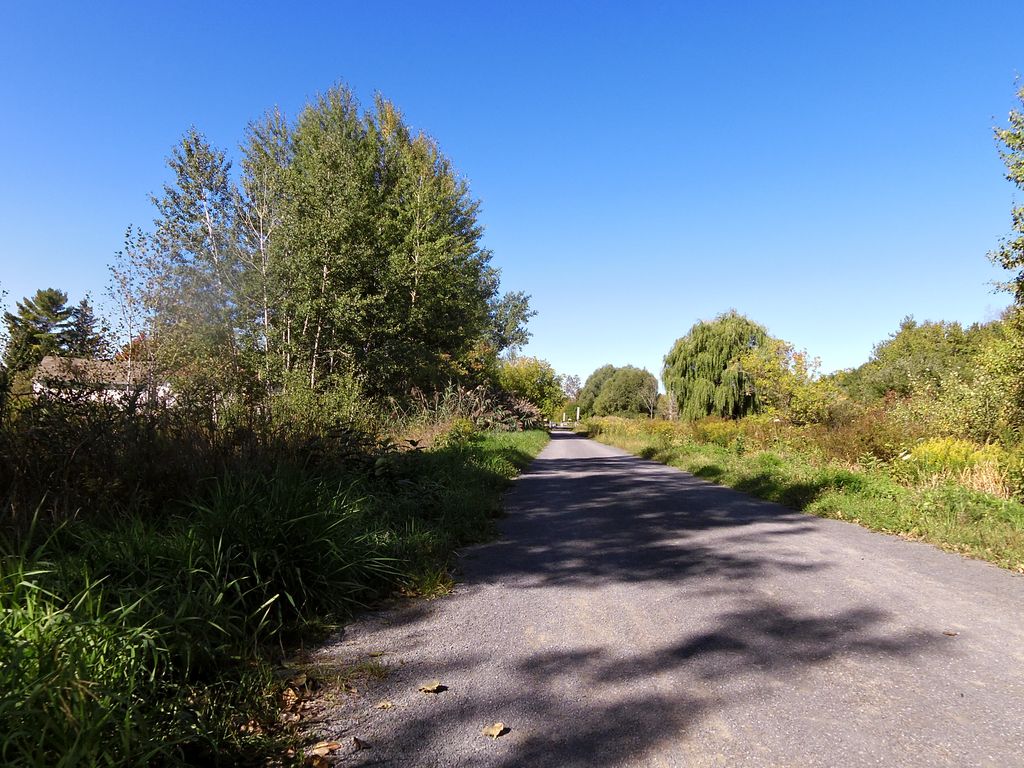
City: ottawa-gatineau